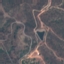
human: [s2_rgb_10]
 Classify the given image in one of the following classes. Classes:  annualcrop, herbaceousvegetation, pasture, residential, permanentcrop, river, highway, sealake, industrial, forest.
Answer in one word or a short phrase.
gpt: HerbaceousVegetation